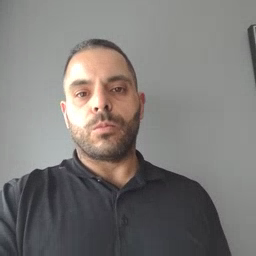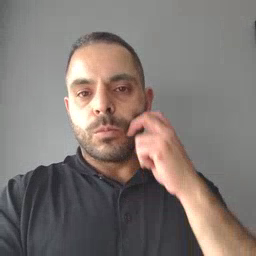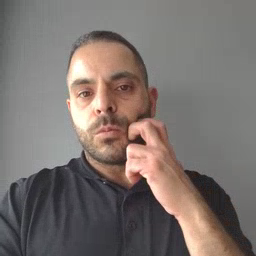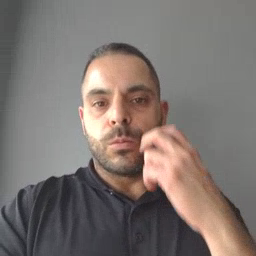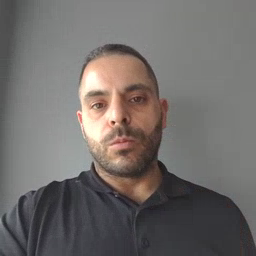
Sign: gum